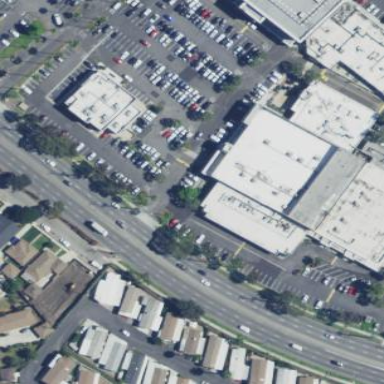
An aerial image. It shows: Retail building.